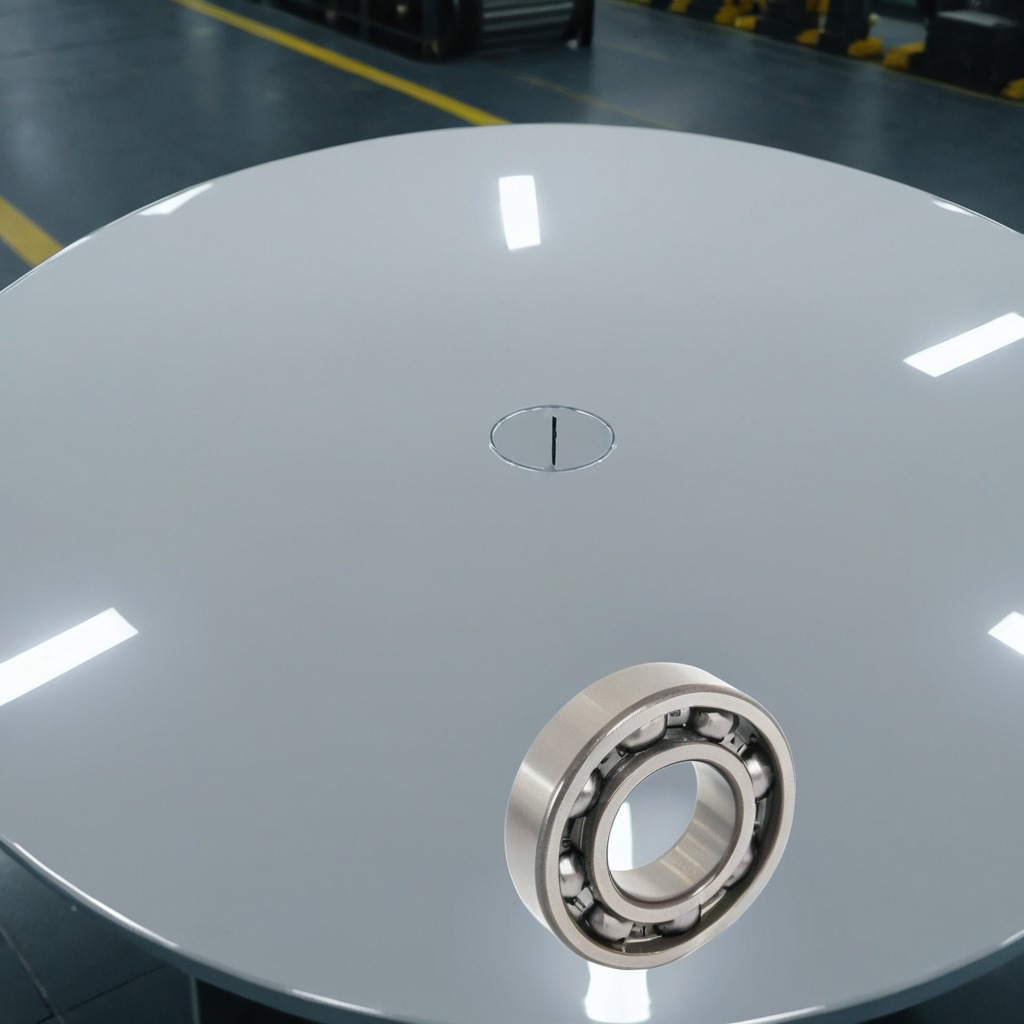
A metal ball bearing is lying on a table in a ship maintenance bay industrial lighting.